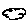
Label: cloud